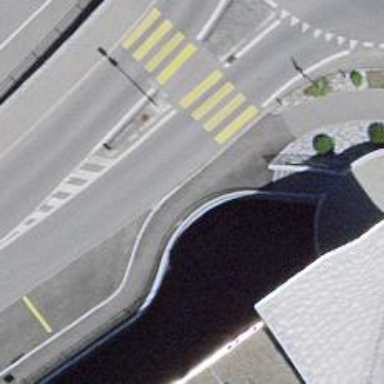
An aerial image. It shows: Asphalt sidewalk along the footway.